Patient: sex M, age 62
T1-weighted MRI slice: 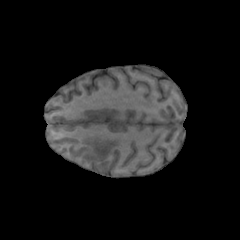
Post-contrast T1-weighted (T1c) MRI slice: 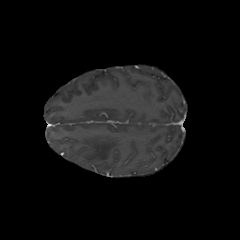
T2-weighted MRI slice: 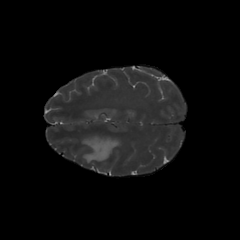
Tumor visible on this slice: yes
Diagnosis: Glioblastoma, IDH-wildtype
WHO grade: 4